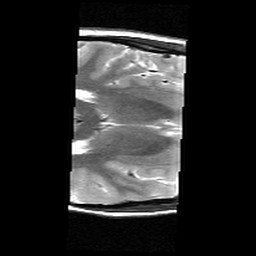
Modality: T2w
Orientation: axial
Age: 18
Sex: female
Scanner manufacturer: siemens
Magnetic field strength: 3 T
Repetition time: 6.27 s
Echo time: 0.064 s